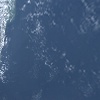
Label: water